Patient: sex M, age 31
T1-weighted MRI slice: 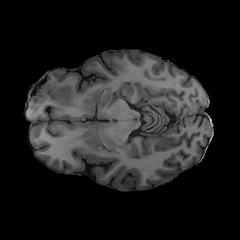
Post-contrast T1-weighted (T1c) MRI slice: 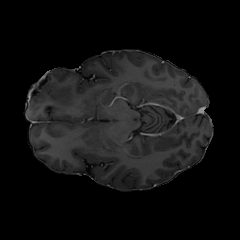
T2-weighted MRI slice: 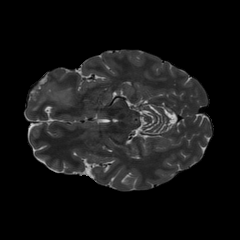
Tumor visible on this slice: yes
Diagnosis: Astrocytoma, IDH-mutant
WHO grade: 2